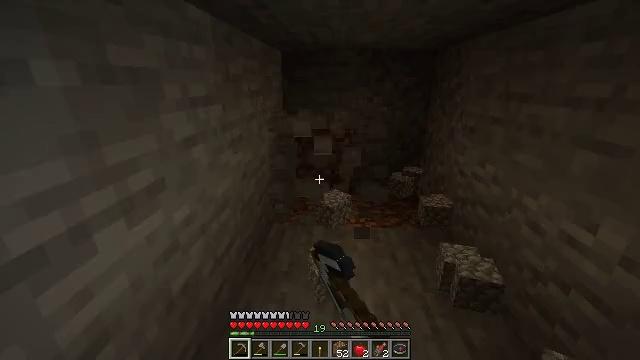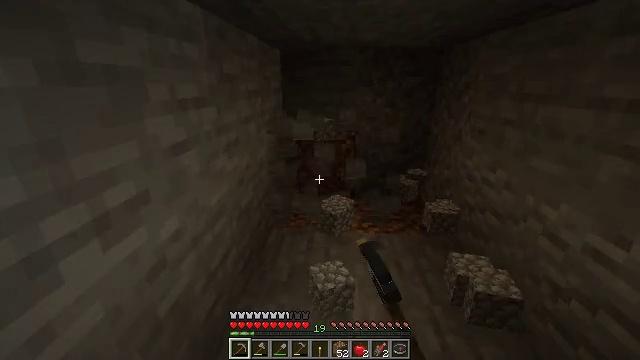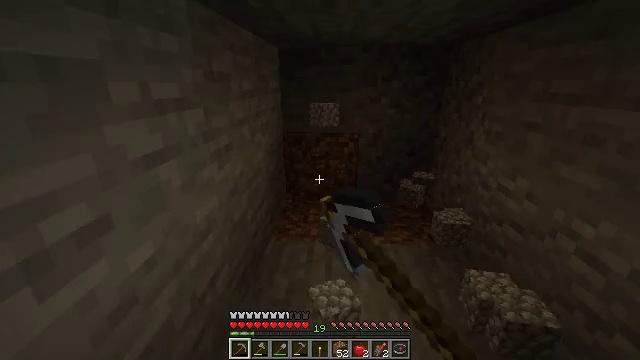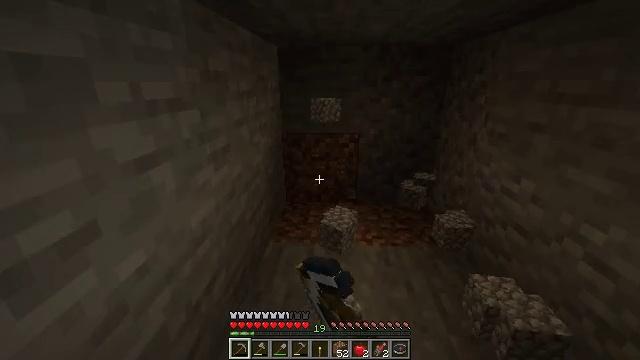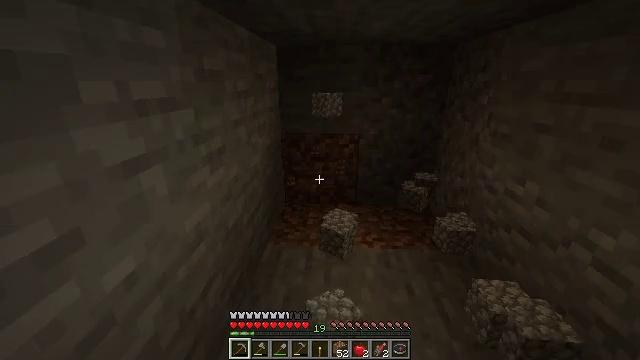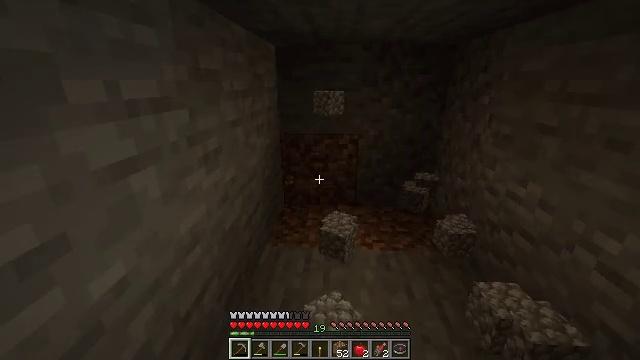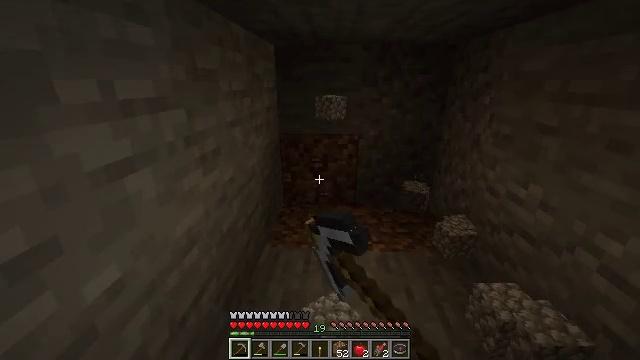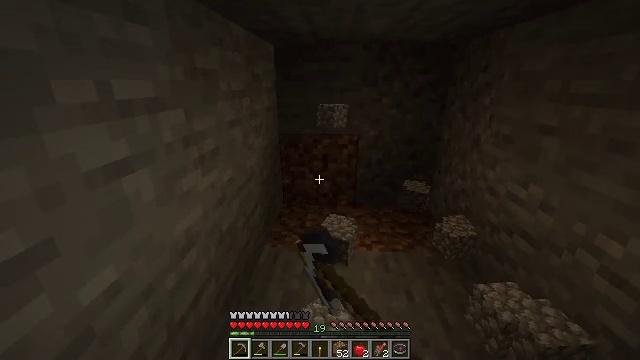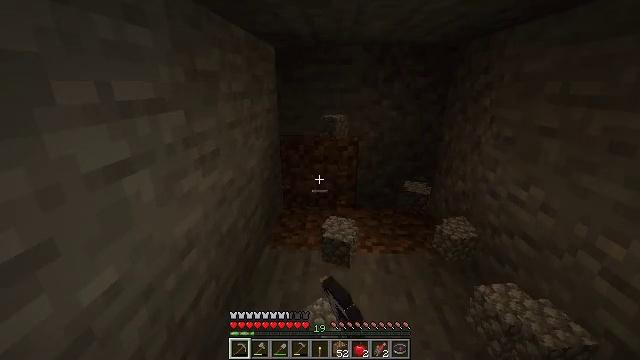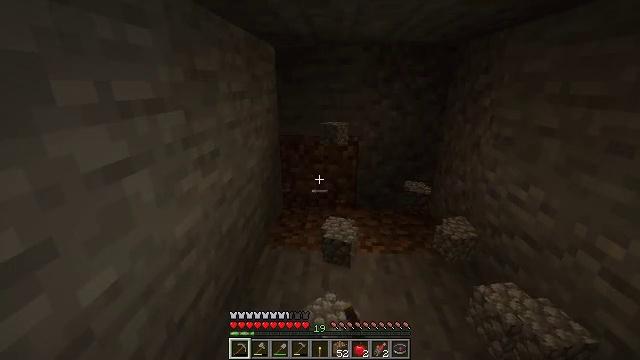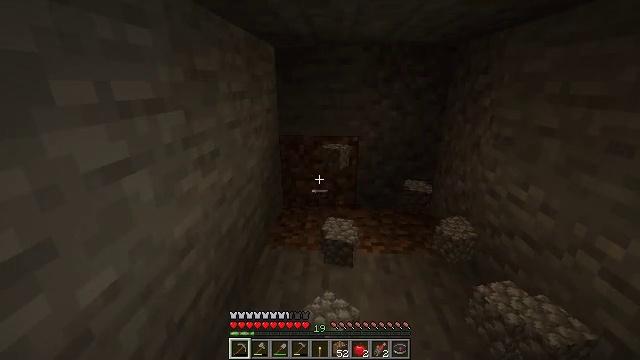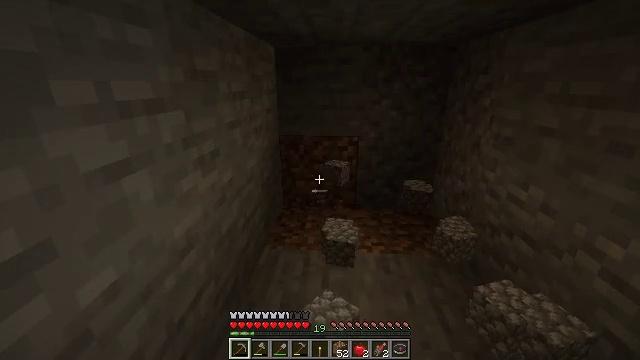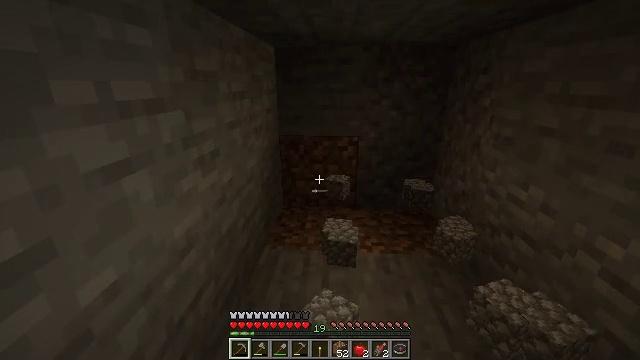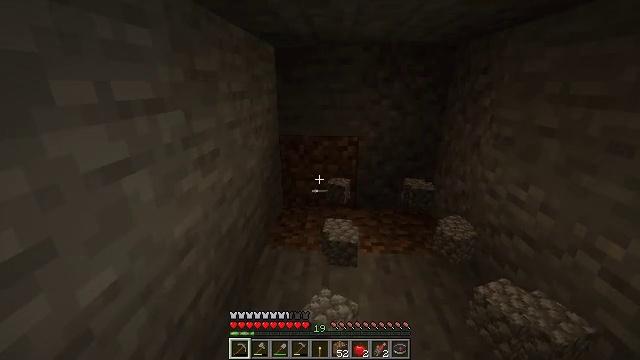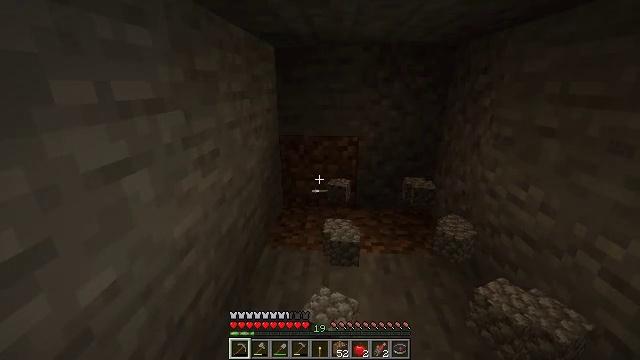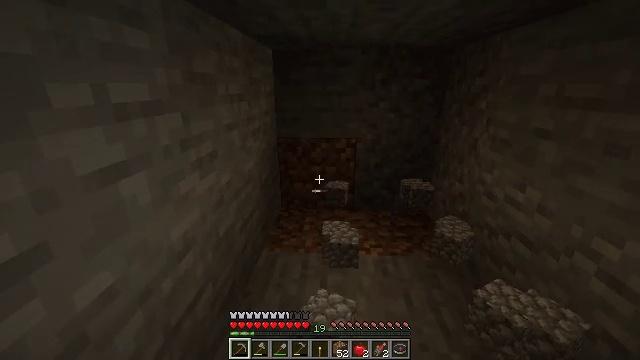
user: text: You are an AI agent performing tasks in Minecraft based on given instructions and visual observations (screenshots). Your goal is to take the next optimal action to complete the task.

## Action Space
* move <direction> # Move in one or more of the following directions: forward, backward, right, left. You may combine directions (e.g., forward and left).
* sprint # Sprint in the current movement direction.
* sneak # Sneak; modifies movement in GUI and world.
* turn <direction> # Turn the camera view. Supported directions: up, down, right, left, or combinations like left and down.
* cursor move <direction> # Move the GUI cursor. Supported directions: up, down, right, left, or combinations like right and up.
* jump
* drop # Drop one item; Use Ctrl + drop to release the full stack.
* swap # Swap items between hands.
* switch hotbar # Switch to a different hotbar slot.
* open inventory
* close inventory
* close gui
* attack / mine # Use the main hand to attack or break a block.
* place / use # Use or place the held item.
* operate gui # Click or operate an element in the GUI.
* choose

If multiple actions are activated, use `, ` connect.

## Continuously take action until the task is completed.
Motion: motion action
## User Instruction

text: Remove a cobblestone from the inventory.
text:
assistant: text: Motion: move forward, attack / mine
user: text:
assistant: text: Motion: attack / mine
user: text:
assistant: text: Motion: attack / mine
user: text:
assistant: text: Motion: attack / mine
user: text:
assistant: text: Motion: attack / mine
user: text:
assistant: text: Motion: attack / mine
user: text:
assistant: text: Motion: attack / mine
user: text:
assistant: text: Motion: no_op
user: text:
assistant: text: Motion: no_op
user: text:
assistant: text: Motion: no_op
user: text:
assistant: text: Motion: no_op
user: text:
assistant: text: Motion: no_op
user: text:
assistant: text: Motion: no_op
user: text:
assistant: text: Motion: no_op
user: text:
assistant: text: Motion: no_op
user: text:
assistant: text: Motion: no_op
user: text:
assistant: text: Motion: turn right
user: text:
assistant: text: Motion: turn right and up
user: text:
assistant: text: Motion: no_op
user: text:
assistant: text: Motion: turn right
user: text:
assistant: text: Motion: no_op
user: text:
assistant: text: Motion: no_op
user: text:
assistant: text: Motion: no_op
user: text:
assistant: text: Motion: no_op
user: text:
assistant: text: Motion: no_op
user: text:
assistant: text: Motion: no_op
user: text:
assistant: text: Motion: no_op
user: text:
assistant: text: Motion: no_op
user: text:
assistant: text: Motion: no_op
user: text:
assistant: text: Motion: no_op